Group 1:
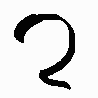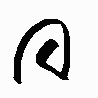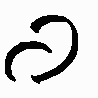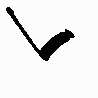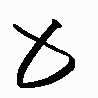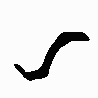
Group 2:
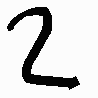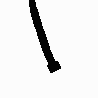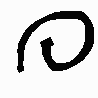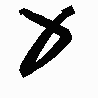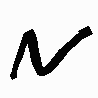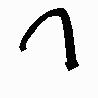
Rule separating the two groups: No small square at the end of any curve vs. curve ends at a small square.
Concepts: curve_texture, existence, texture
Author: Giuseppe Insana